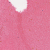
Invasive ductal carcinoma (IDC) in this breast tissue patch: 0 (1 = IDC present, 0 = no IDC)